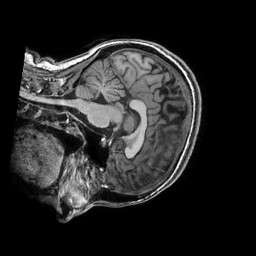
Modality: T1w
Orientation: sagittal
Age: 26
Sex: female
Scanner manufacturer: ge
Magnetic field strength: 3 T
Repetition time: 0.008788 s
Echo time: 0.003776 s